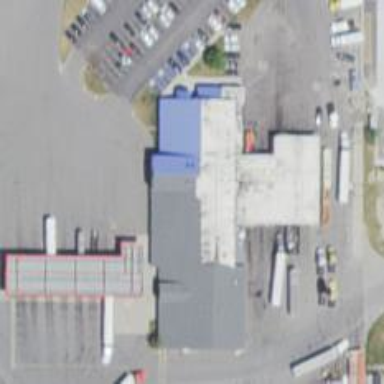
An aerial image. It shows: Convenience shop.